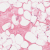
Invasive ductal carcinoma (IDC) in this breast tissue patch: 0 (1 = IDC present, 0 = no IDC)